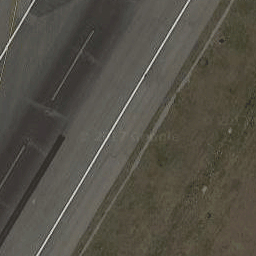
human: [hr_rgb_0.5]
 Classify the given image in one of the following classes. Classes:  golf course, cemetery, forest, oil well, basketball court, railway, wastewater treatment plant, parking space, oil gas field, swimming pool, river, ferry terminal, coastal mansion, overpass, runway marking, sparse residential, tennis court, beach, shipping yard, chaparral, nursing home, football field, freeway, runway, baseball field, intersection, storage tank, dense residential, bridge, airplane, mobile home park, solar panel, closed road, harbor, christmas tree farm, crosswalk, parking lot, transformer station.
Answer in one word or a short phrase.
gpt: runway